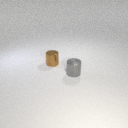
small brown metal cylinder to the left of small gray metal cylinder